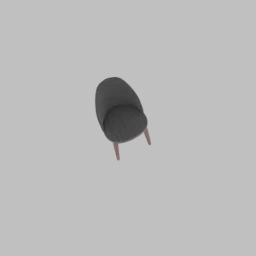
Label: furniture